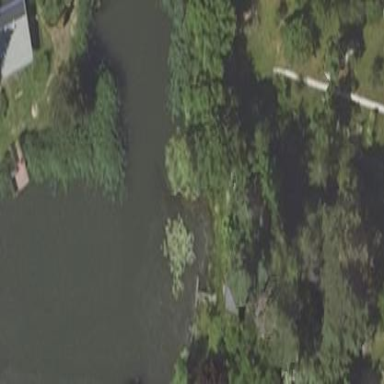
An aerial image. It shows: Serene pond surrounded by nature.